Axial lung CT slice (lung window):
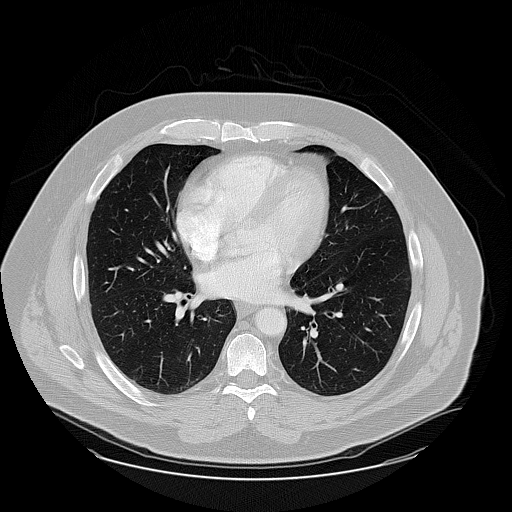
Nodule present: no